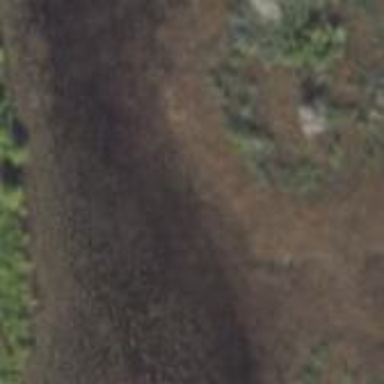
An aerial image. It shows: Cypress dome swamp within wetland area.